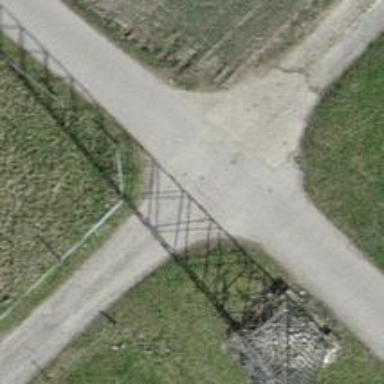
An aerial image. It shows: Dirt track road with grade3 tracktype.